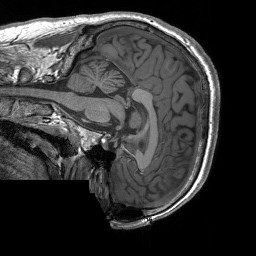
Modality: T1w
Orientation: sagittal